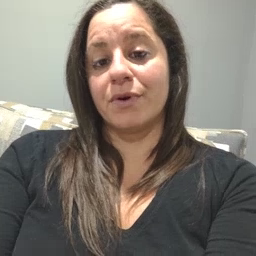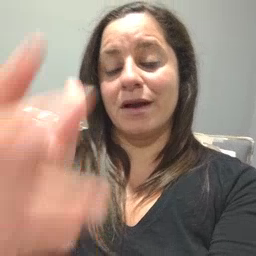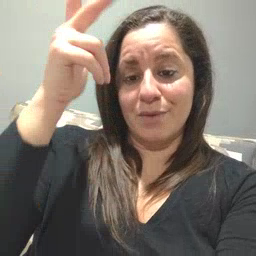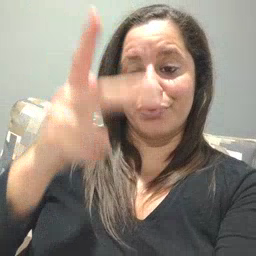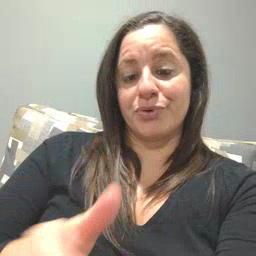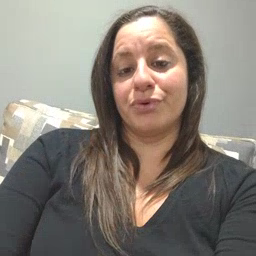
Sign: helicopter